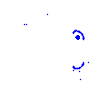
Particle: electron